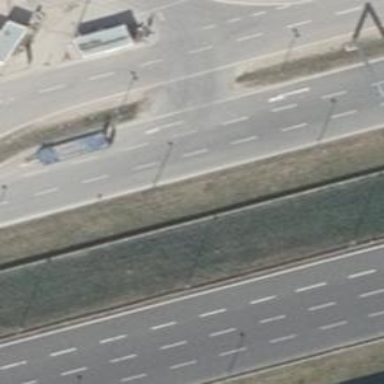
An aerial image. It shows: Tertiary road with asphalt surface.